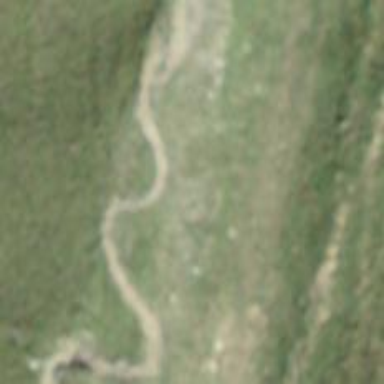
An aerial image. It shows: Ground path.